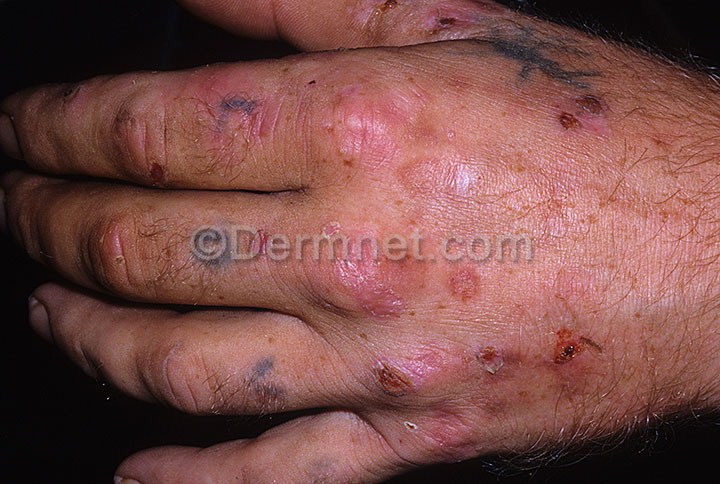
Disease: Light Diseases and Disorders of Pigmentation